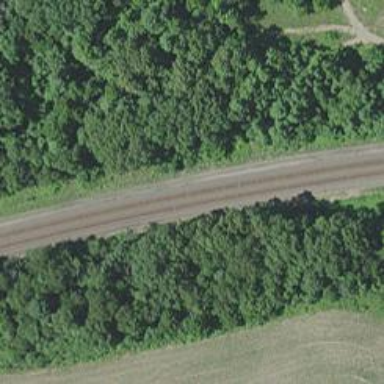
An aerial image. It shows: Railway track.